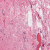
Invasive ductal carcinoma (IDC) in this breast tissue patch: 0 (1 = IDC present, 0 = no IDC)